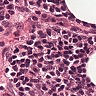
Metastatic tissue present: no